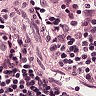
Metastatic tissue present: no